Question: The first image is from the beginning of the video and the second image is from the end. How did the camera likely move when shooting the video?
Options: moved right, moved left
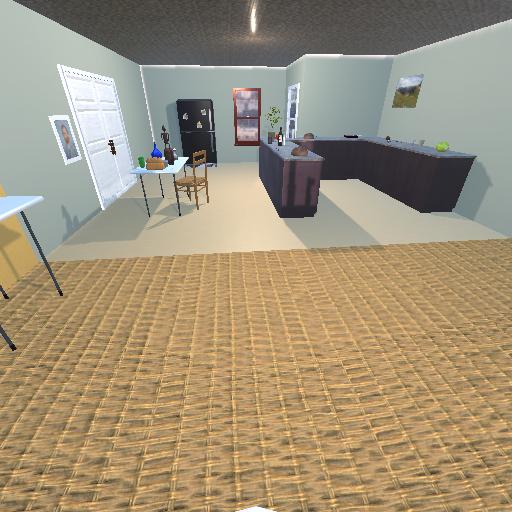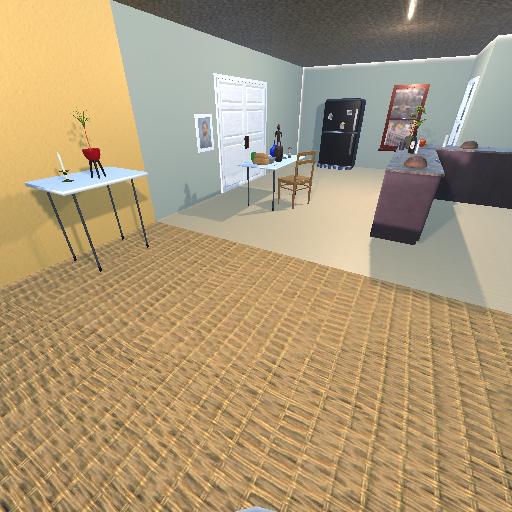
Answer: moved right